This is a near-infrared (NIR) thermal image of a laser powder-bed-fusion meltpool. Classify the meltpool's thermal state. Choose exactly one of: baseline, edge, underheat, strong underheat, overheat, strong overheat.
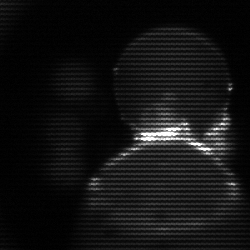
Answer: edge